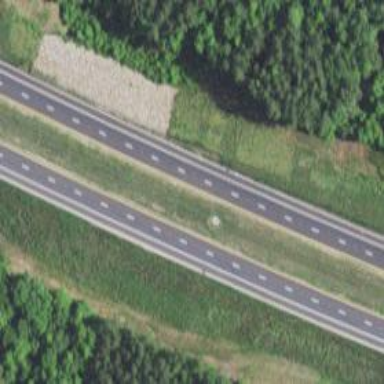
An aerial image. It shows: Asphalt trunk highway classified as expressway.